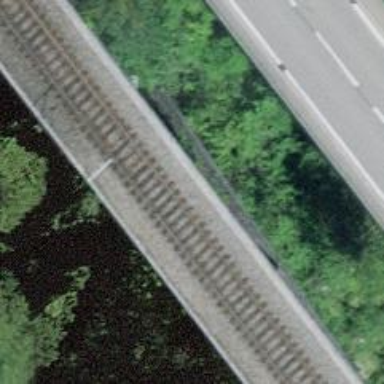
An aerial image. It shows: Bridge with electrified rail tracks and contact line.